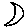
Label: moon